Question: I have a single-band binary image (consisting of only 0 and 1 pixel values) as shown in the figure below.
I have to convert all the black pixels inside the outer white boundaries into whites.
The black pixels outside the outer white boundaries should remain black.
How would you do it?

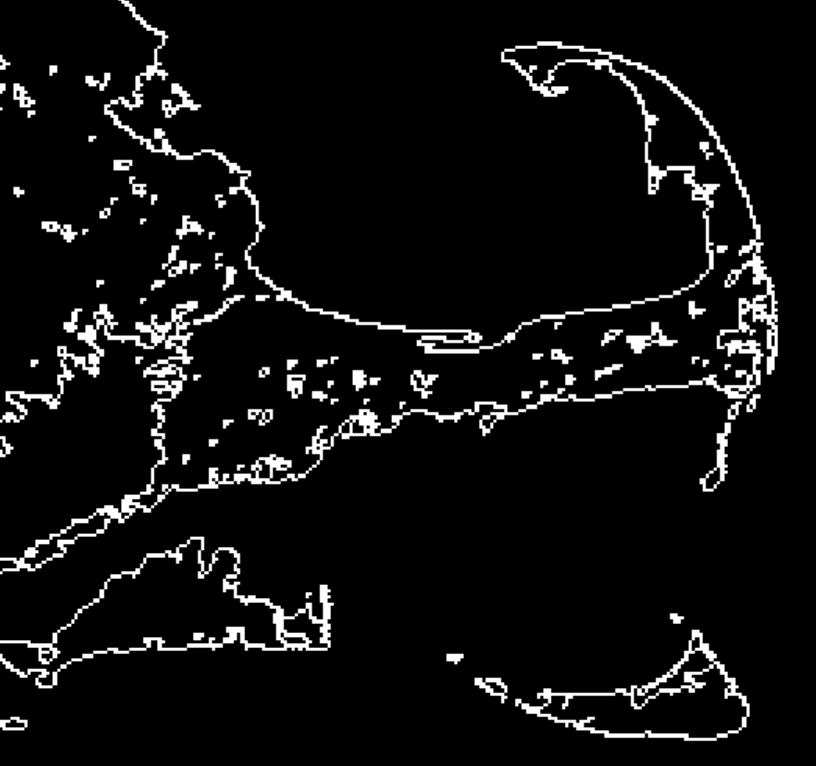
Answer: The code below yields the following result:

I've commented the code inline to explain what I've done.
'''
from skimage import io, img_as_bool, measure, morphology
from scipy import ndimage
import numpy as np
import matplotlib.pyplot as plt
# Read the image, convert the values to True or False;
# discard all but the red channel (since it's a black and
# white image, they're all the same)
image = img_as_bool(io.imread('borders.png'))[..., 0]
# Compute connected regions in the image; we're going to use this
# to find centroids for our watershed segmentation
labels = measure.label(image)
regions = measure.regionprops(labels)
# Marker locations for the watershed segmentation; we choose these to
# be the centroids of the different connected regions in the image
markers = np.array([r.centroid for r in regions]).astype(np.uint16)
marker_image = np.zeros_like(image, dtype=np.int64)
marker_image[markers[:, 0], markers[:, 1]] = np.arange(len(markers)) + 1
# Compute the distance map, which provides a "landscape" for our watershed
# segmentation
distance_map = ndimage.distance_transform_edt(1 - image)
# Compute the watershed segmentation; it will over-segment the image
filled = morphology.watershed(1 - distance_map, markers=marker_image)
# In the over-segmented image, combine touching regions
filled_connected = measure.label(filled != 1, background=0) + 1
# In this optional step, filter out all regions that are < 25% the size
# of the mean region area found
filled_regions = measure.regionprops(filled_connected)
mean_area = np.mean([r.area for r in filled_regions])
filled_filtered = filled_connected.copy()
for r in filled_regions:
if r.area < 0.25 * mean_area:
coords = np.array(r.coords).astype(int)
filled_filtered[coords[:, 0], coords[:, 1]] = 0
# And display!
f, (ax0, ax1, ax2) = plt.subplots(1, 3)
ax0.imshow(image, cmap='gray')
ax1.imshow(filled_filtered, cmap='spectral')
ax2.imshow(distance_map, cmap='gray')
plt.savefig('/tmp/labeled_filled_regions.png', bbox_inches='tight')
'''